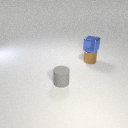
small brown metal cylinder to the right of small gray rubber cylinder